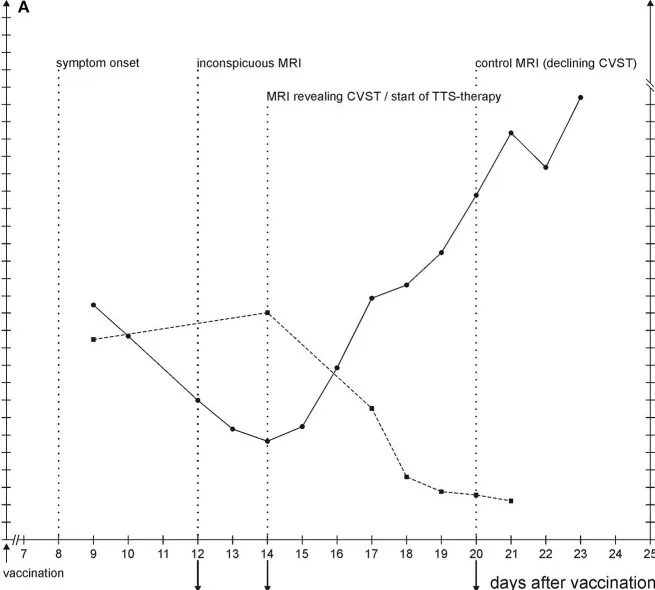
Time course of symptom onset.
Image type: pathology (immunostaining)